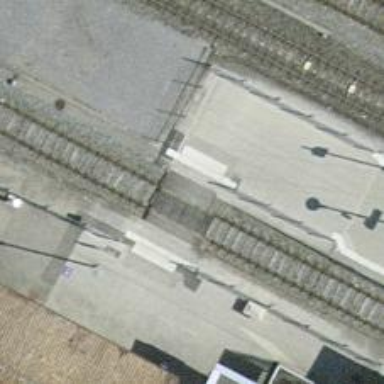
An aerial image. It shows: Close-up of railway platform edge.